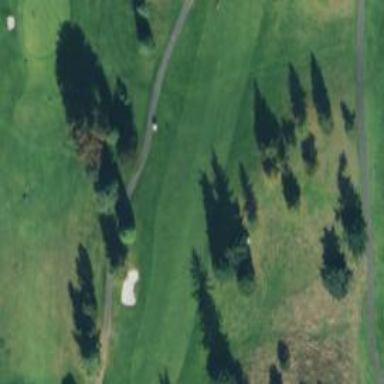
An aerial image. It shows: Golf hole.